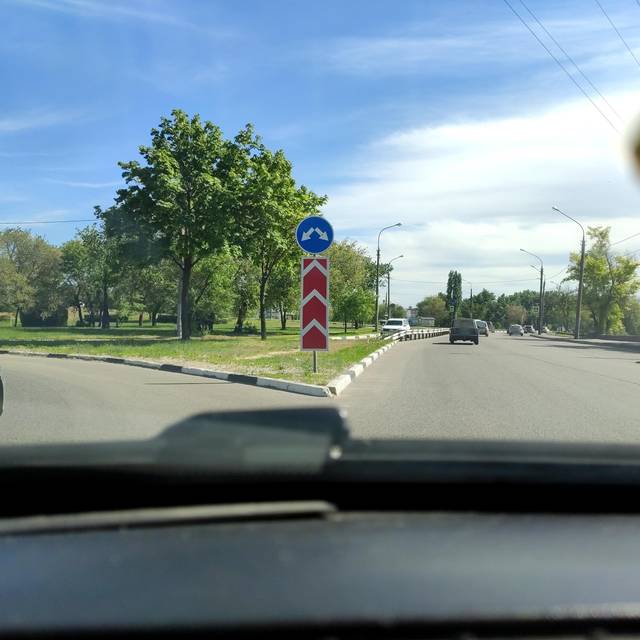
Region: Russia
Coordinates: 51.635, 39.208